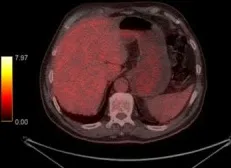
Fused PET-CT image.
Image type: radiology (pet)